Question: i am using jRating plugin. Everything works fine, thing is... the images of the star does not appear despite the fact that my url to the images are correct and i have already tested with other similar image content that works well using the same conventional url such as "images/stars.png"
When i mouse over the url using firebug under style, the rest of my other contents' images appear but only the star.png will keep loading and does not appear.
anyone knows what is wrong? the image below is a sample of what i am referring to.

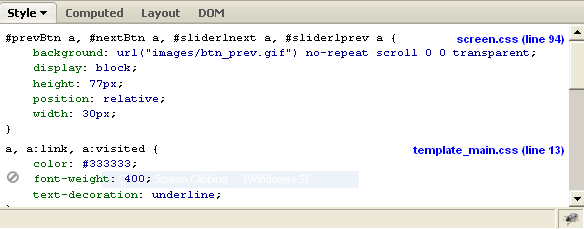
Answer: <URL>